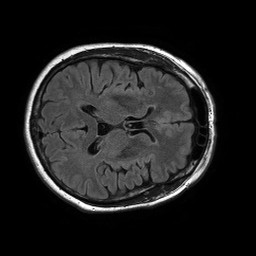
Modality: FLAIR
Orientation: axial
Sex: female
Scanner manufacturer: philips
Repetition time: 11 s
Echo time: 0.125 s